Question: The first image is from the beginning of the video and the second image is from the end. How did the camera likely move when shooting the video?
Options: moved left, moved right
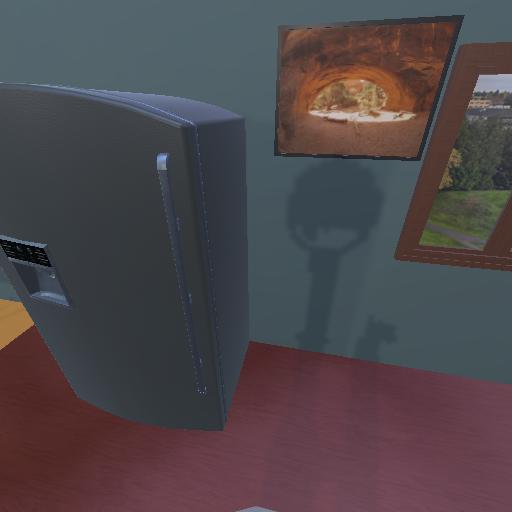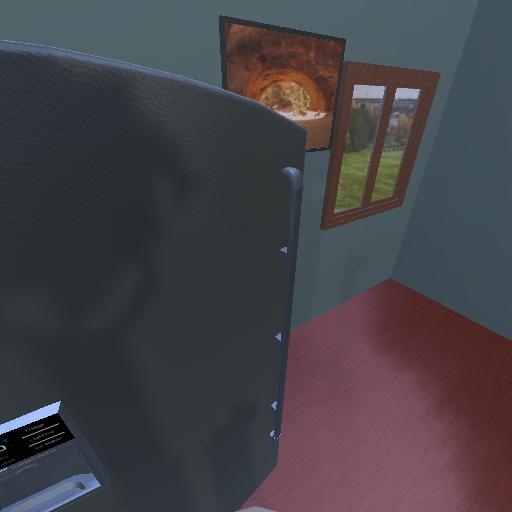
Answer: moved left